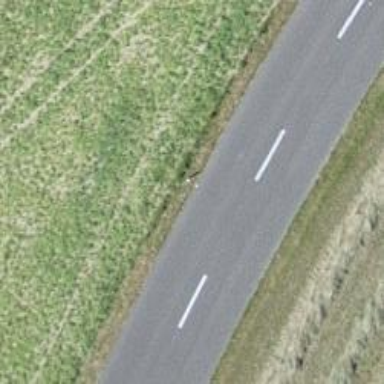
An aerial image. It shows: Tertiary road with asphalt surface.